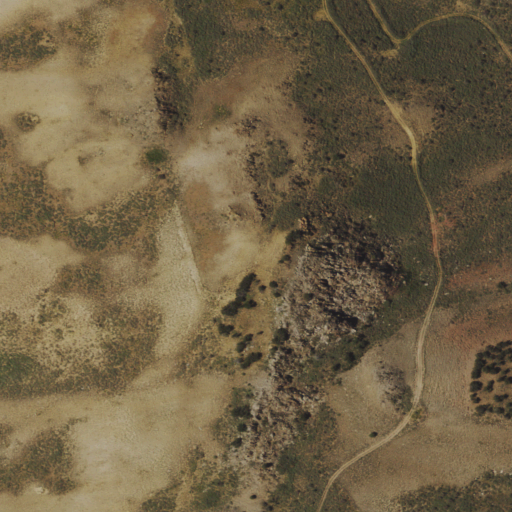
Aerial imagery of mountain in Nevada named Hoosac Mountain containing shrub and grassland